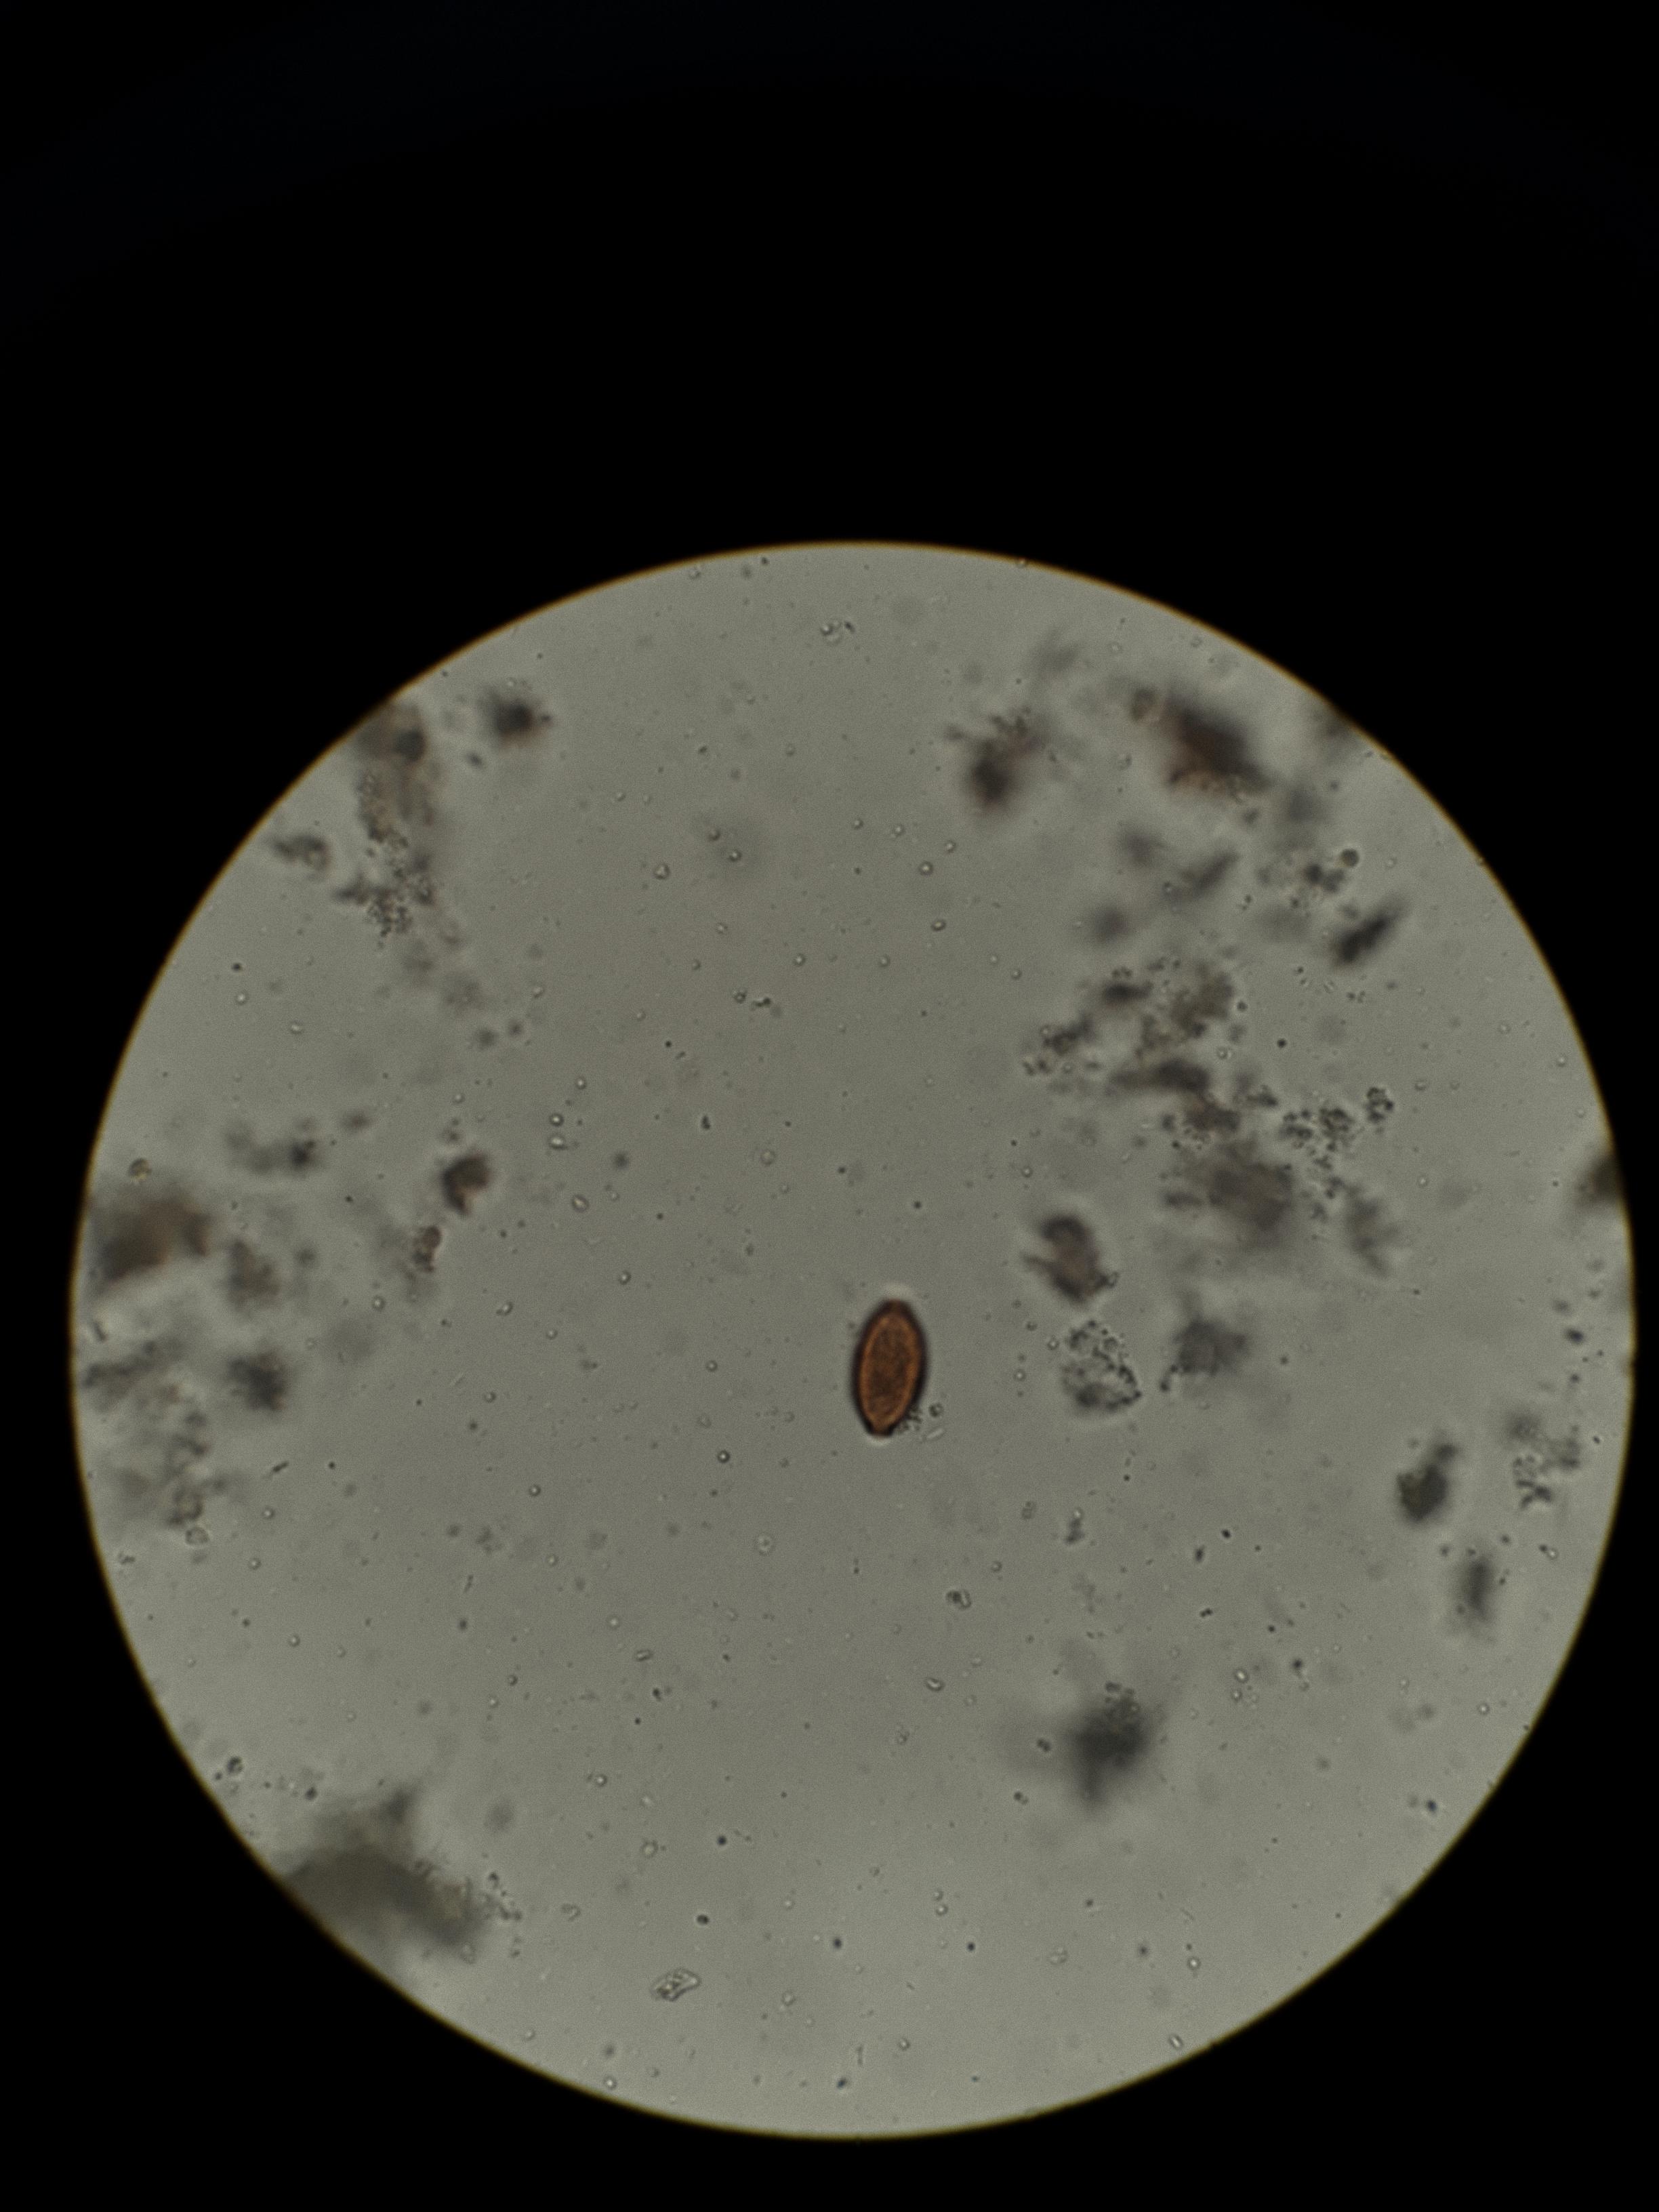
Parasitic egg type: Trichuris trichiura